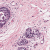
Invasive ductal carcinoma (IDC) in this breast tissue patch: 0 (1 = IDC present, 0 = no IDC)